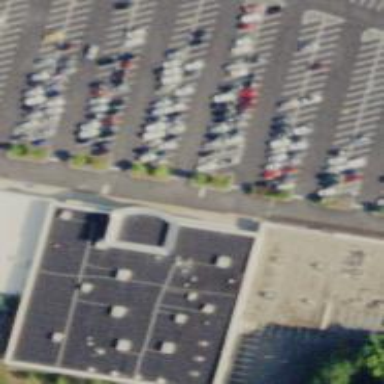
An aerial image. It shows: Retail building with fitness center on the premises.